Field crop: maize
Growth stage: 2
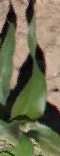
Species: maize